Question:
The problem is solution explorer has 29 projects on it, also, project has both asp.net mvc and asp.net web forms structure.
In the MVC Section, there are approximately 100 subfolders in the Controller Folder and each folder has at least 3,4 controller. Views are totally in different location[not in the MVC Folder].
[is there any tool that will show the relationships between pages for whole files in the solution explorer.]
[how can I go controller from its view easily ?]
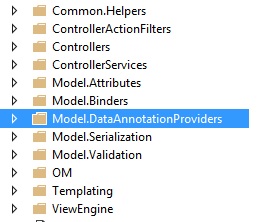
Answer: The answer to your Second Question is...
You can right click on the Index Method of the controller and you will see an option "Go To View" which will do exactly that.